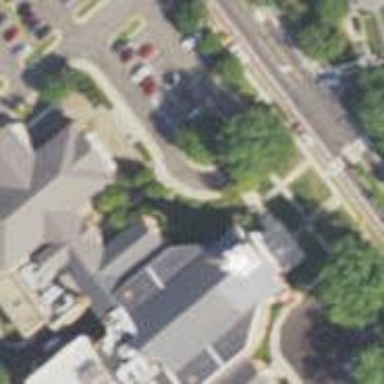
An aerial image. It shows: Building that serves as place of worship.